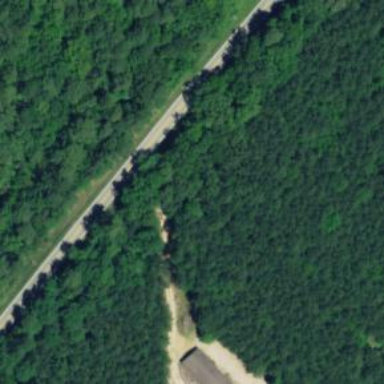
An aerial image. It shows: Driveway leading to service road.